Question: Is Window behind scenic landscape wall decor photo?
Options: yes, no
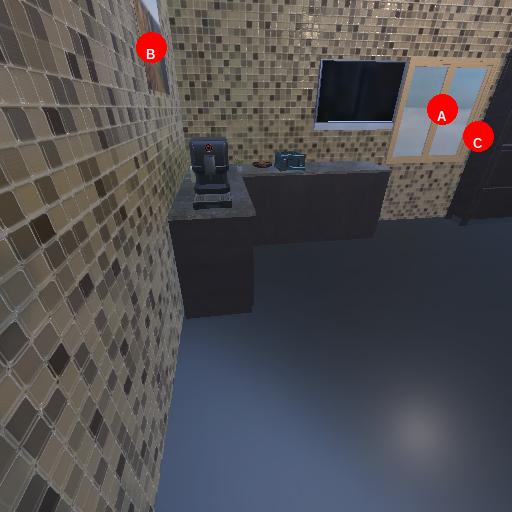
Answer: yes